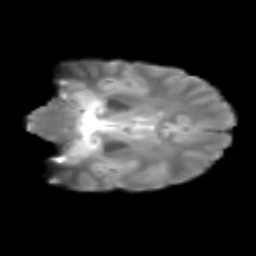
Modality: T2w
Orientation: coronal
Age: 22
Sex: female
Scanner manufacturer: siemens
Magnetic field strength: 3 T
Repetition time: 2.3 s
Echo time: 0.085 s